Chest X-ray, PA view. Patient: 37 years old, sex F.
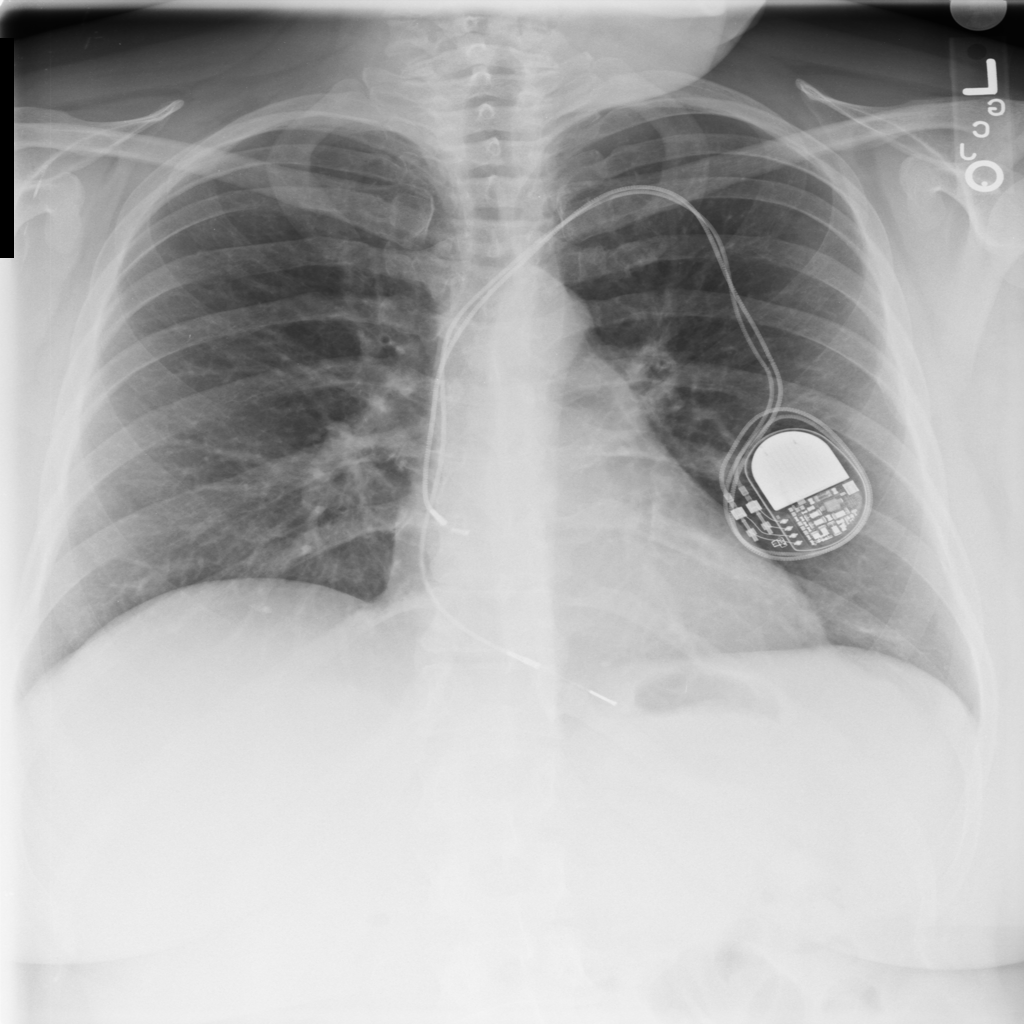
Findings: No Finding